Question: I know I should know this, but I just can't figure it out/find the solution. I can do it by hand, but I can't put it in an algorithm... (working in c++, but pseudocode should be fine).
I have a vector, and I want to find another vector based on the angle with it.

v is known, angle alpha is known and the magnitude of w is known. How can I find w?
Thanks!
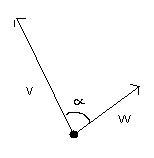
Answer: To rotate a vector v = '(x, y)' by an angle 'alpha' clockwise about the origin, you can multiply by the matrix:
'''
[ cos alpha sin alpha ]
[ -sin alpha cos alpha ]
'''
Thus the rotated vector with the same magnitude will be
'''
(x cos alpha + y sin alpha, -x sin alpha + y cos alpha).
'''
To change the magnitude from |v| to |w|, multiply both co-ordinates by |w|/|v|.